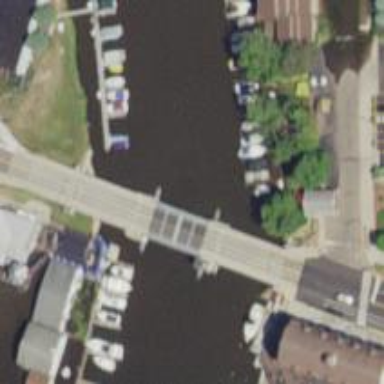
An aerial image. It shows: Movable bascule bridge over footway road.